Question: In MVC 4 I constantly have to wrap my C# output code in an HTML tag to prevent .NET from throwing an error. It's easier to explain by showing, so here's the code:
'''
<li onclick="alert('@pub.URL');" data-jstree='{"icon":"@Url.Content("~/Images/blue-folder.png")"}'>
@if (pub.DescriptionLongerThan50Chars)
{
pub.DescriptionCropped
}
else
{
//
}
</li>
'''
This throws an "Only assignment, call, increment.." error to be thrown. The easy solution is the wrap 'pub.DescriptionCropped' in a '<span>', but if I don't have to do this I'd rather not.

Is there a way to avoid this?
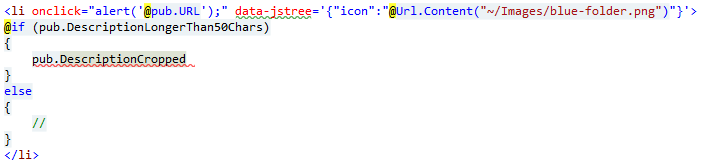
Answer: Another solution is to prepend your line with '@:'
'''
< li onclick="alert('@pub.URL');" data-jstree='{"icon":"@Url.Content("~/Images/blue- folder.png")"}'>
@if (pub.DescriptionLongerThan50Chars)
{
@:pub.DescriptionCropped
}
else
{
//
}
</li>
'''